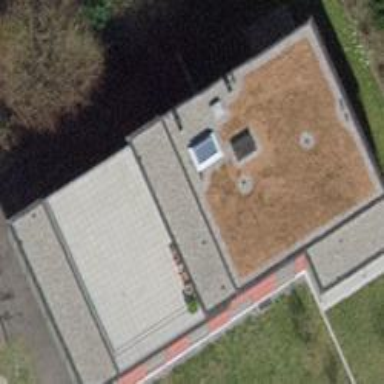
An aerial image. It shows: Building with flat roof.